Field crop: maize
Growth stage: 2
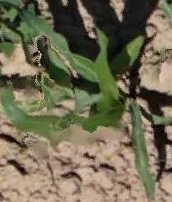
Species: maize